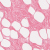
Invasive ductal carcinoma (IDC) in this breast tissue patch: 0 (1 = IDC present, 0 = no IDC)